Field crop: tomato
Growth stage: 1
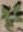
Species: solanum